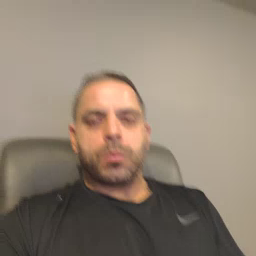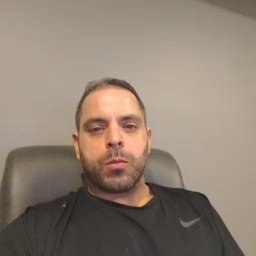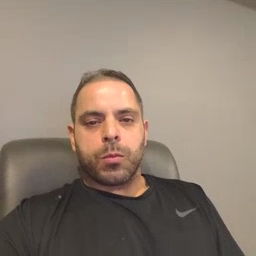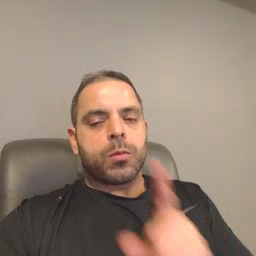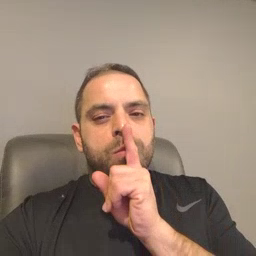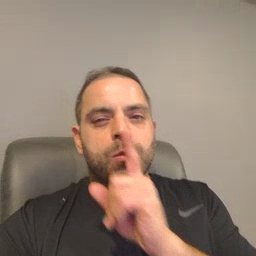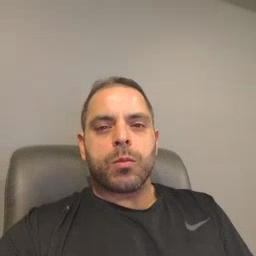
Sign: shhh